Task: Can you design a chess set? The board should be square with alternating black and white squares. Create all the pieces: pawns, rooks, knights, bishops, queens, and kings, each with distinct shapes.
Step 1920:
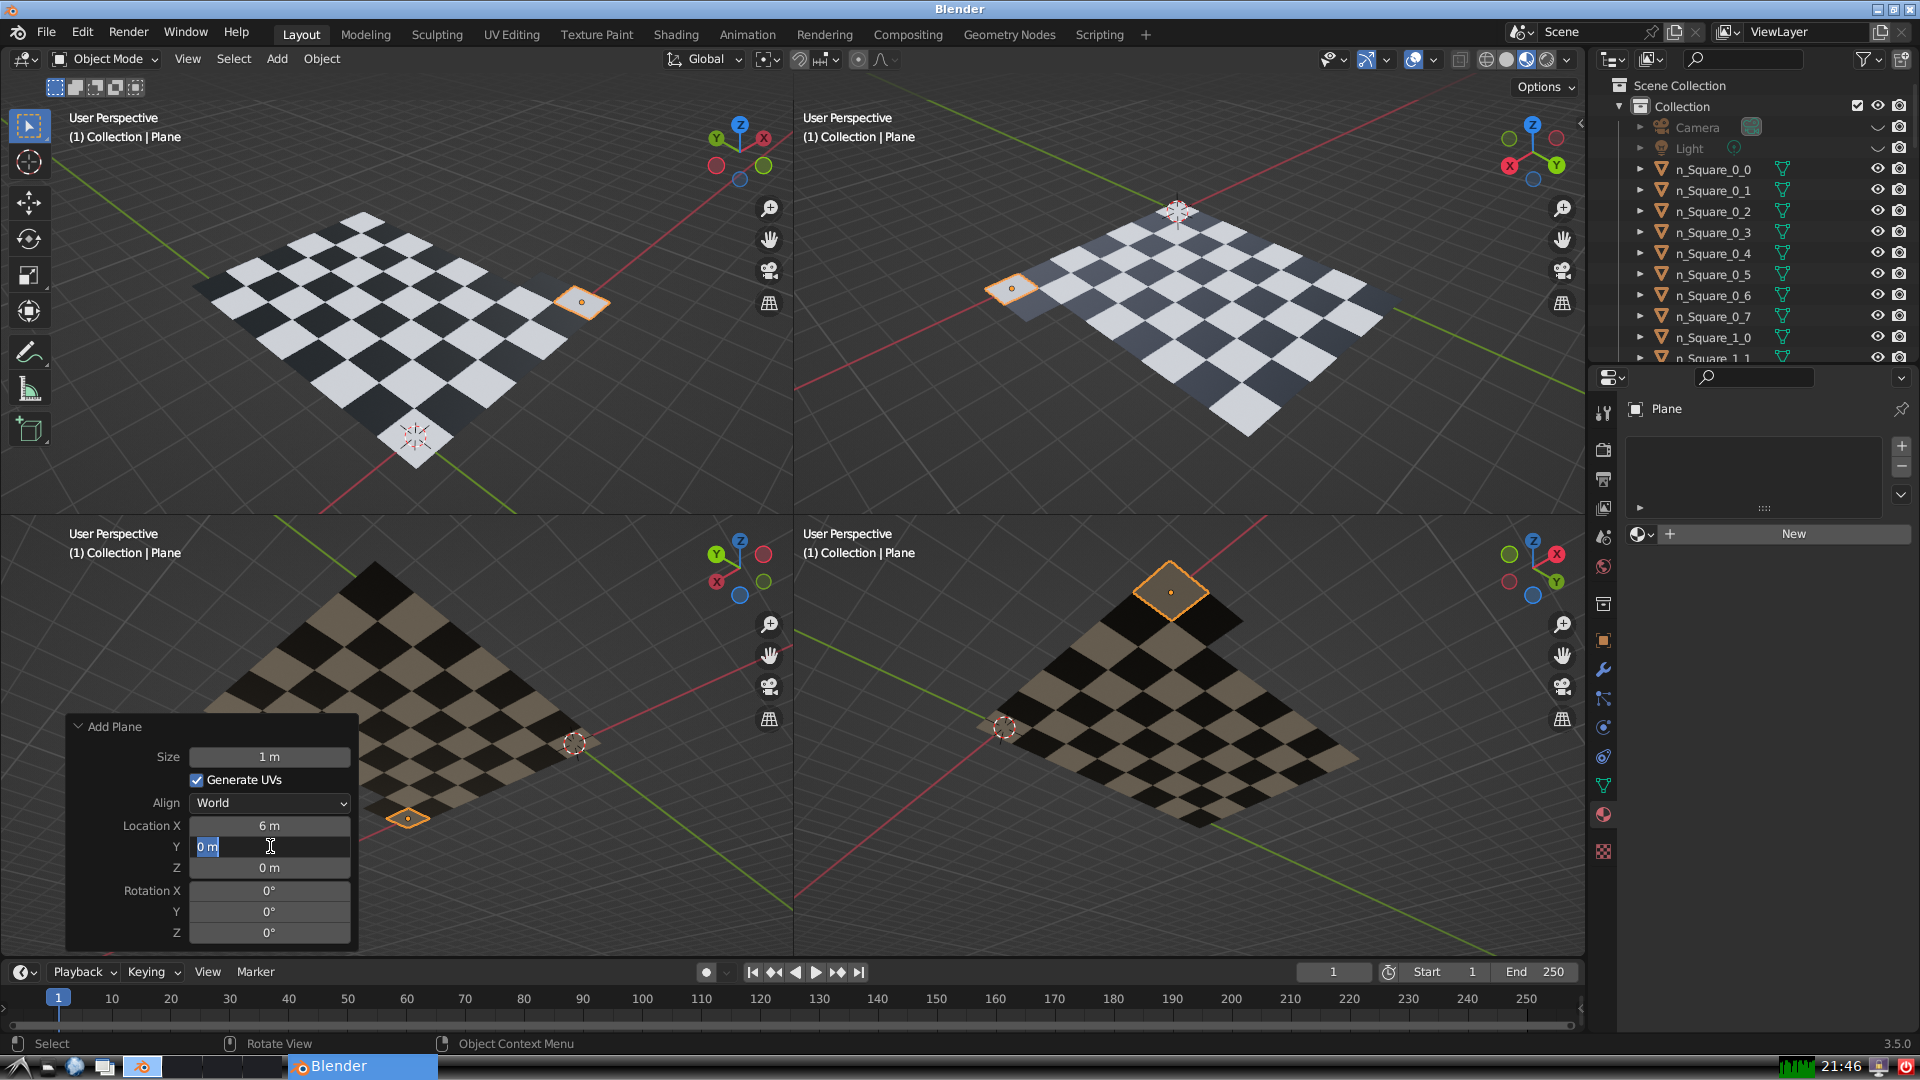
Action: input_text: 2.0